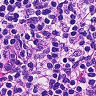
Metastatic tissue present: no